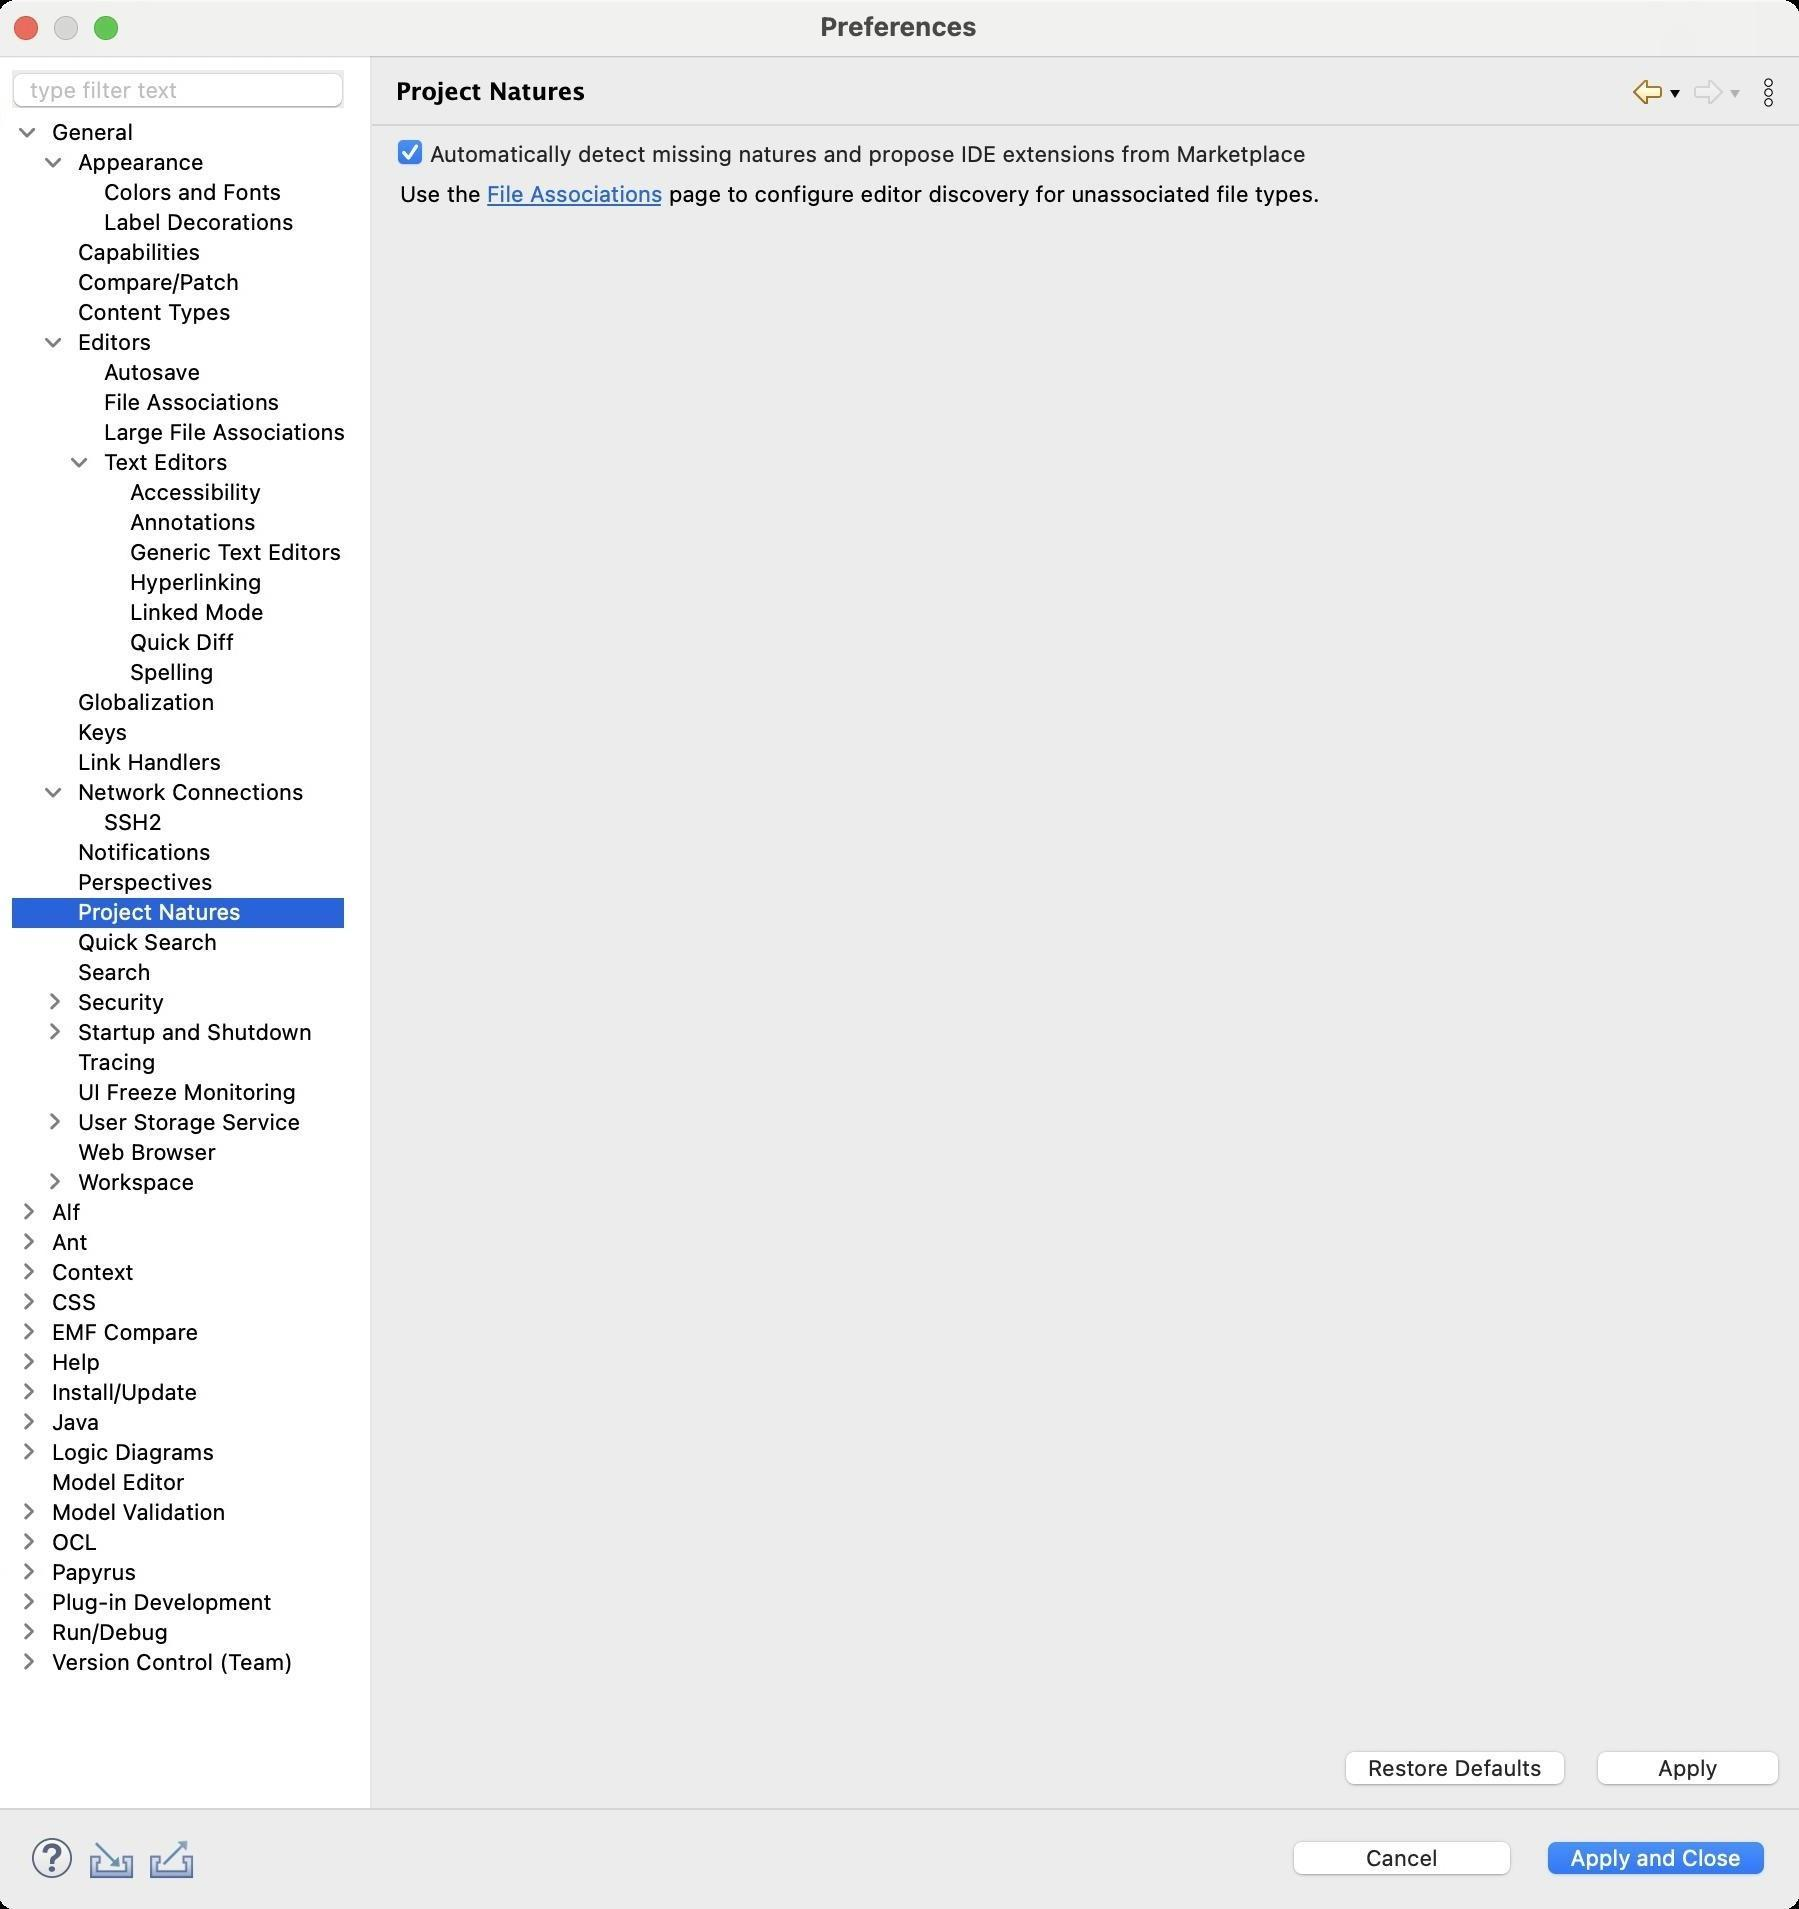
Accessibility tree:
{"name": "Preferences", "role": "AXWindow", "description": null, "role_description": "standard window", "value": null, "position": "480.00;95.00", "size": "901;955", "children": [{"name": "Apply_and_Close", "role": "AXButton", "description": null, "role_description": "button", "value": null, "position": "769.00;917.00", "size": "120;27", "children": []}, {"name": "Cancel", "role": "AXButton", "description": null, "role_description": "button", "value": null, "position": "642.00;917.00", "size": "120;27", "children": []}, {"name": null, "role": "AXToolbar", "description": null, "role_description": "toolbar", "value": null, "position": "12.00;915.00", "size": "90;30", "children": [{"name": "Help", "role": "AXCheckBox", "description": null, "role_description": "checkbox", "value": 0, "position": "12.00;915.00", "size": "30;30", "children": []}, {"name": "Import", "role": "AXButton", "description": null, "role_description": "button", "value": null, "position": "42.00;915.00", "size": "30;30", "children": []}, {"name": "Export", "role": "AXButton", "description": null, "role_description": "button", "value": null, "position": "72.00;915.00", "size": "30;30", "children": []}]}, {"name": null, "role": "AXScrollArea", "description": null, "role_description": "scroll area", "value": null, "position": "199.00;69.00", "size": "697;830", "children": [{"name": "Apply", "role": "AXButton", "description": null, "role_description": "button", "value": null, "position": "794.00;872.00", "size": "102;27", "children": []}, {"name": "Restore_Defaults", "role": "AXButton", "description": null, "role_description": "button", "value": null, "position": "668.00;872.00", "size": "121;27", "children": []}, {"name": null, "role": "AXScrollArea", "description": null, "role_description": "scroll area", "value": null, "position": "199.00;90.00", "size": "466;15", "children": [{"name": null, "role": "AXTextArea", "description": null, "role_description": "text entry area", "value": "Use the File Associations page to configure editor discovery for unassociated file types.", "position": "199.00;90.00", "size": "466;15", "children": [{"name": "File_Associations", "role": "AXLink", "description": null, "role_description": "hyperlink", "value": null, "position": "244.61;90.00", "size": "88;13", "children": []}]}]}, {"name": "Automatically_detect_missing_natures_and_propose_IDE_extensions_from_Marketplace", "role": "AXCheckBox", "description": null, "role_description": "checkbox", "value": 1, "position": "199.00;69.00", "size": "459;16", "children": []}]}, {"name": null, "role": "AXToolbar", "description": "", "role_description": "toolbar", "value": null, "position": "814.00;35.00", "size": "82;22", "children": [{"name": "Back_to_Perspectives", "role": "AXMenuButton", "description": null, "role_description": "menu button", "value": null, "position": "814.00;35.00", "size": "22;22", "children": []}, {"name": "Forward", "role": "AXMenuButton", "description": null, "role_description": "menu button", "value": null, "position": "844.00;35.00", "size": "22;22", "children": []}, {"name": "Additional_Dialog_Actions", "role": "AXButton", "description": null, "role_description": "button", "value": null, "position": "874.00;35.00", "size": "22;22", "children": []}]}, {"name": null, "role": "AXStaticText", "description": "", "role_description": "text", "value": "Project Natures", "position": "196.00;35.00", "size": "611;21", "children": []}, {"name": null, "role": "AXSplitter", "description": null, "role_description": "splitter", "value": 180, "position": "180.00;28.00", "size": "5;876", "children": []}, {"name": null, "role": "AXScrollArea", "description": null, "role_description": "scroll area", "value": null, "position": "7.00;59.00", "size": "166;845", "children": [{"name": null, "role": "AXOutline", "description": null, "role_description": "outline", "value": null, "position": "7.00;59.00", "size": "167;845", "children": [{"name": null, "role": "AXRow", "description": null, "role_description": "outline row", "value": null, "position": "7.00;59.00", "size": "167;15", "children": [{"name": null, "role": "AXGroup", "description": null, "role_description": "group", "value": null, "position": "7.00;59.00", "size": "167;15", "children": [{"name": null, "role": "AXDisclosureTriangle", "description": null, "role_description": "disclosure triangle", "value": 1, "position": "9.00;59.00", "size": "12;14", "children": []}, {"name": null, "role": "AXStaticText", "description": null, "role_description": "text", "value": "General", "position": "25.00;59.00", "size": "148;14", "children": []}]}]}, {"name": null, "role": "AXRow", "description": null, "role_description": "outline row", "value": null, "position": "7.00;74.00", "size": "167;15", "children": [{"name": null, "role": "AXGroup", "description": null, "role_description": "group", "value": null, "position": "7.00;74.00", "size": "167;15", "children": [{"name": null, "role": "AXDisclosureTriangle", "description": null, "role_description": "disclosure triangle", "value": 1, "position": "22.00;74.00", "size": "12;14", "children": []}, {"name": null, "role": "AXStaticText", "description": null, "role_description": "text", "value": "Appearance", "position": "38.00;74.00", "size": "135;14", "children": []}]}]}, {"name": null, "role": "AXRow", "description": null, "role_description": "outline row", "value": null, "position": "7.00;89.00", "size": "167;15", "children": [{"name": null, "role": "AXStaticText", "description": null, "role_description": "text", "value": "Colors and Fonts", "position": "51.00;89.00", "size": "122;14", "children": []}]}, {"name": null, "role": "AXRow", "description": null, "role_description": "outline row", "value": null, "position": "7.00;104.00", "size": "167;15", "children": [{"name": null, "role": "AXStaticText", "description": null, "role_description": "text", "value": "Label Decorations", "position": "51.00;104.00", "size": "122;14", "children": []}]}, {"name": null, "role": "AXRow", "description": null, "role_description": "outline row", "value": null, "position": "7.00;119.00", "size": "167;15", "children": [{"name": null, "role": "AXStaticText", "description": null, "role_description": "text", "value": "Capabilities", "position": "38.00;119.00", "size": "135;14", "children": []}]}, {"name": null, "role": "AXRow", "description": null, "role_description": "outline row", "value": null, "position": "7.00;134.00", "size": "167;15", "children": [{"name": null, "role": "AXStaticText", "description": null, "role_description": "text", "value": "Compare/Patch", "position": "38.00;134.00", "size": "135;14", "children": []}]}, {"name": null, "role": "AXRow", "description": null, "role_description": "outline row", "value": null, "position": "7.00;149.00", "size": "167;15", "children": [{"name": null, "role": "AXStaticText", "description": null, "role_description": "text", "value": "Content Types", "position": "38.00;149.00", "size": "135;14", "children": []}]}, {"name": null, "role": "AXRow", "description": null, "role_description": "outline row", "value": null, "position": "7.00;164.00", "size": "167;15", "children": [{"name": null, "role": "AXGroup", "description": null, "role_description": "group", "value": null, "position": "7.00;164.00", "size": "167;15", "children": [{"name": null, "role": "AXDisclosureTriangle", "description": null, "role_description": "disclosure triangle", "value": 1, "position": "22.00;164.00", "size": "12;14", "children": []}, {"name": null, "role": "AXStaticText", "description": null, "role_description": "text", "value": "Editors", "position": "38.00;164.00", "size": "135;14", "children": []}]}]}, {"name": null, "role": "AXRow", "description": null, "role_description": "outline row", "value": null, "position": "7.00;179.00", "size": "167;15", "children": [{"name": null, "role": "AXStaticText", "description": null, "role_description": "text", "value": "Autosave", "position": "51.00;179.00", "size": "122;14", "children": []}]}, {"name": null, "role": "AXRow", "description": null, "role_description": "outline row", "value": null, "position": "7.00;194.00", "size": "167;15", "children": [{"name": null, "role": "AXStaticText", "description": null, "role_description": "text", "value": "File Associations", "position": "51.00;194.00", "size": "122;14", "children": []}]}, {"name": null, "role": "AXRow", "description": null, "role_description": "outline row", "value": null, "position": "7.00;209.00", "size": "167;15", "children": [{"name": null, "role": "AXStaticText", "description": null, "role_description": "text", "value": "Large File Associations", "position": "51.00;209.00", "size": "122;14", "children": []}]}, {"name": null, "role": "AXRow", "description": null, "role_description": "outline row", "value": null, "position": "7.00;224.00", "size": "167;15", "children": [{"name": null, "role": "AXGroup", "description": null, "role_description": "group", "value": null, "position": "7.00;224.00", "size": "167;15", "children": [{"name": null, "role": "AXDisclosureTriangle", "description": null, "role_description": "disclosure triangle", "value": 1, "position": "35.00;224.00", "size": "12;14", "children": []}, {"name": null, "role": "AXStaticText", "description": null, "role_description": "text", "value": "Text Editors", "position": "51.00;224.00", "size": "122;14", "children": []}]}]}, {"name": null, "role": "AXRow", "description": null, "role_description": "outline row", "value": null, "position": "7.00;239.00", "size": "167;15", "children": [{"name": null, "role": "AXStaticText", "description": null, "role_description": "text", "value": "Accessibility", "position": "64.00;239.00", "size": "109;14", "children": []}]}, {"name": null, "role": "AXRow", "description": null, "role_description": "outline row", "value": null, "position": "7.00;254.00", "size": "167;15", "children": [{"name": null, "role": "AXStaticText", "description": null, "role_description": "text", "value": "Annotations", "position": "64.00;254.00", "size": "109;14", "children": []}]}, {"name": null, "role": "AXRow", "description": null, "role_description": "outline row", "value": null, "position": "7.00;269.00", "size": "167;15", "children": [{"name": null, "role": "AXStaticText", "description": null, "role_description": "text", "value": "Generic Text Editors", "position": "64.00;269.00", "size": "109;14", "children": []}]}, {"name": null, "role": "AXRow", "description": null, "role_description": "outline row", "value": null, "position": "7.00;284.00", "size": "167;15", "children": [{"name": null, "role": "AXStaticText", "description": null, "role_description": "text", "value": "Hyperlinking", "position": "64.00;284.00", "size": "109;14", "children": []}]}, {"name": null, "role": "AXRow", "description": null, "role_description": "outline row", "value": null, "position": "7.00;299.00", "size": "167;15", "children": [{"name": null, "role": "AXStaticText", "description": null, "role_description": "text", "value": "Linked Mode", "position": "64.00;299.00", "size": "109;14", "children": []}]}, {"name": null, "role": "AXRow", "description": null, "role_description": "outline row", "value": null, "position": "7.00;314.00", "size": "167;15", "children": [{"name": null, "role": "AXStaticText", "description": null, "role_description": "text", "value": "Quick Diff", "position": "64.00;314.00", "size": "109;14", "children": []}]}, {"name": null, "role": "AXRow", "description": null, "role_description": "outline row", "value": null, "position": "7.00;329.00", "size": "167;15", "children": [{"name": null, "role": "AXStaticText", "description": null, "role_description": "text", "value": "Spelling", "position": "64.00;329.00", "size": "109;14", "children": []}]}, {"name": null, "role": "AXRow", "description": null, "role_description": "outline row", "value": null, "position": "7.00;344.00", "size": "167;15", "children": [{"name": null, "role": "AXStaticText", "description": null, "role_description": "text", "value": "Globalization", "position": "38.00;344.00", "size": "135;14", "children": []}]}, {"name": null, "role": "AXRow", "description": null, "role_description": "outline row", "value": null, "position": "7.00;359.00", "size": "167;15", "children": [{"name": null, "role": "AXStaticText", "description": null, "role_description": "text", "value": "Keys", "position": "38.00;359.00", "size": "135;14", "children": []}]}, {"name": null, "role": "AXRow", "description": null, "role_description": "outline row", "value": null, "position": "7.00;374.00", "size": "167;15", "children": [{"name": null, "role": "AXStaticText", "description": null, "role_description": "text", "value": "Link Handlers", "position": "38.00;374.00", "size": "135;14", "children": []}]}, {"name": null, "role": "AXRow", "description": null, "role_description": "outline row", "value": null, "position": "7.00;389.00", "size": "167;15", "children": [{"name": null, "role": "AXGroup", "description": null, "role_description": "group", "value": null, "position": "7.00;389.00", "size": "167;15", "children": [{"name": null, "role": "AXDisclosureTriangle", "description": null, "role_description": "disclosure triangle", "value": 1, "position": "22.00;389.00", "size": "12;14", "children": []}, {"name": null, "role": "AXStaticText", "description": null, "role_description": "text", "value": "Network Connections", "position": "38.00;389.00", "size": "135;14", "children": []}]}]}, {"name": null, "role": "AXRow", "description": null, "role_description": "outline row", "value": null, "position": "7.00;404.00", "size": "167;15", "children": [{"name": null, "role": "AXStaticText", "description": null, "role_description": "text", "value": "SSH2", "position": "51.00;404.00", "size": "122;14", "children": []}]}, {"name": null, "role": "AXRow", "description": null, "role_description": "outline row", "value": null, "position": "7.00;419.00", "size": "167;15", "children": [{"name": null, "role": "AXStaticText", "description": null, "role_description": "text", "value": "Notifications", "position": "38.00;419.00", "size": "135;14", "children": []}]}, {"name": null, "role": "AXRow", "description": null, "role_description": "outline row", "value": null, "position": "7.00;434.00", "size": "167;15", "children": [{"name": null, "role": "AXStaticText", "description": null, "role_description": "text", "value": "Perspectives", "position": "38.00;434.00", "size": "135;14", "children": []}]}, {"name": null, "role": "AXRow", "description": null, "role_description": "outline row", "value": null, "position": "7.00;449.00", "size": "167;15", "children": [{"name": null, "role": "AXStaticText", "description": null, "role_description": "text", "value": "Project Natures", "position": "38.00;449.00", "size": "135;14", "children": []}]}, {"name": null, "role": "AXRow", "description": null, "role_description": "outline row", "value": null, "position": "7.00;464.00", "size": "167;15", "children": [{"name": null, "role": "AXStaticText", "description": null, "role_description": "text", "value": "Quick Search", "position": "38.00;464.00", "size": "135;14", "children": []}]}, {"name": null, "role": "AXRow", "description": null, "role_description": "outline row", "value": null, "position": "7.00;479.00", "size": "167;15", "children": [{"name": null, "role": "AXStaticText", "description": null, "role_description": "text", "value": "Search", "position": "38.00;479.00", "size": "135;14", "children": []}]}, {"name": null, "role": "AXRow", "description": null, "role_description": "outline row", "value": null, "position": "7.00;494.00", "size": "167;15", "children": [{"name": null, "role": "AXGroup", "description": null, "role_description": "group", "value": null, "position": "7.00;494.00", "size": "167;15", "children": [{"name": null, "role": "AXDisclosureTriangle", "description": null, "role_description": "disclosure triangle", "value": 0, "position": "22.00;494.00", "size": "12;14", "children": []}, {"name": null, "role": "AXStaticText", "description": null, "role_description": "text", "value": "Security", "position": "38.00;494.00", "size": "135;14", "children": []}]}]}, {"name": null, "role": "AXRow", "description": null, "role_description": "outline row", "value": null, "position": "7.00;509.00", "size": "167;15", "children": [{"name": null, "role": "AXGroup", "description": null, "role_description": "group", "value": null, "position": "7.00;509.00", "size": "167;15", "children": [{"name": null, "role": "AXDisclosureTriangle", "description": null, "role_description": "disclosure triangle", "value": 0, "position": "22.00;509.00", "size": "12;14", "children": []}, {"name": null, "role": "AXStaticText", "description": null, "role_description": "text", "value": "Startup and Shutdown", "position": "38.00;509.00", "size": "135;14", "children": []}]}]}, {"name": null, "role": "AXRow", "description": null, "role_description": "outline row", "value": null, "position": "7.00;524.00", "size": "167;15", "children": [{"name": null, "role": "AXStaticText", "description": null, "role_description": "text", "value": "Tracing", "position": "38.00;524.00", "size": "135;14", "children": []}]}, {"name": null, "role": "AXRow", "description": null, "role_description": "outline row", "value": null, "position": "7.00;539.00", "size": "167;15", "children": [{"name": null, "role": "AXStaticText", "description": null, "role_description": "text", "value": "UI Freeze Monitoring", "position": "38.00;539.00", "size": "135;14", "children": []}]}, {"name": null, "role": "AXRow", "description": null, "role_description": "outline row", "value": null, "position": "7.00;554.00", "size": "167;15", "children": [{"name": null, "role": "AXGroup", "description": null, "role_description": "group", "value": null, "position": "7.00;554.00", "size": "167;15", "children": [{"name": null, "role": "AXDisclosureTriangle", "description": null, "role_description": "disclosure triangle", "value": 0, "position": "22.00;554.00", "size": "12;14", "children": []}, {"name": null, "role": "AXStaticText", "description": null, "role_description": "text", "value": "User Storage Service", "position": "38.00;554.00", "size": "135;14", "children": []}]}]}, {"name": null, "role": "AXRow", "description": null, "role_description": "outline row", "value": null, "position": "7.00;569.00", "size": "167;15", "children": [{"name": null, "role": "AXStaticText", "description": null, "role_description": "text", "value": "Web Browser", "position": "38.00;569.00", "size": "135;14", "children": []}]}, {"name": null, "role": "AXRow", "description": null, "role_description": "outline row", "value": null, "position": "7.00;584.00", "size": "167;15", "children": [{"name": null, "role": "AXGroup", "description": null, "role_description": "group", "value": null, "position": "7.00;584.00", "size": "167;15", "children": [{"name": null, "role": "AXDisclosureTriangle", "description": null, "role_description": "disclosure triangle", "value": 0, "position": "22.00;584.00", "size": "12;14", "children": []}, {"name": null, "role": "AXStaticText", "description": null, "role_description": "text", "value": "Workspace", "position": "38.00;584.00", "size": "135;14", "children": []}]}]}, {"name": null, "role": "AXRow", "description": null, "role_description": "outline row", "value": null, "position": "7.00;599.00", "size": "167;15", "children": [{"name": null, "role": "AXGroup", "description": null, "role_description": "group", "value": null, "position": "7.00;599.00", "size": "167;15", "children": [{"name": null, "role": "AXDisclosureTriangle", "description": null, "role_description": "disclosure triangle", "value": 0, "position": "9.00;599.00", "size": "12;14", "children": []}, {"name": null, "role": "AXStaticText", "description": null, "role_description": "text", "value": "Alf", "position": "25.00;599.00", "size": "148;14", "children": []}]}]}, {"name": null, "role": "AXRow", "description": null, "role_description": "outline row", "value": null, "position": "7.00;614.00", "size": "167;15", "children": [{"name": null, "role": "AXGroup", "description": null, "role_description": "group", "value": null, "position": "7.00;614.00", "size": "167;15", "children": [{"name": null, "role": "AXDisclosureTriangle", "description": null, "role_description": "disclosure triangle", "value": 0, "position": "9.00;614.00", "size": "12;14", "children": []}, {"name": null, "role": "AXStaticText", "description": null, "role_description": "text", "value": "Ant", "position": "25.00;614.00", "size": "148;14", "children": []}]}]}, {"name": null, "role": "AXRow", "description": null, "role_description": "outline row", "value": null, "position": "7.00;629.00", "size": "167;15", "children": [{"name": null, "role": "AXGroup", "description": null, "role_description": "group", "value": null, "position": "7.00;629.00", "size": "167;15", "children": [{"name": null, "role": "AXDisclosureTriangle", "description": null, "role_description": "disclosure triangle", "value": 0, "position": "9.00;629.00", "size": "12;14", "children": []}, {"name": null, "role": "AXStaticText", "description": null, "role_description": "text", "value": "Context", "position": "25.00;629.00", "size": "148;14", "children": []}]}]}, {"name": null, "role": "AXRow", "description": null, "role_description": "outline row", "value": null, "position": "7.00;644.00", "size": "167;15", "children": [{"name": null, "role": "AXGroup", "description": null, "role_description": "group", "value": null, "position": "7.00;644.00", "size": "167;15", "children": [{"name": null, "role": "AXDisclosureTriangle", "description": null, "role_description": "disclosure triangle", "value": 0, "position": "9.00;644.00", "size": "12;14", "children": []}, {"name": null, "role": "AXStaticText", "description": null, "role_description": "text", "value": "CSS", "position": "25.00;644.00", "size": "148;14", "children": []}]}]}, {"name": null, "role": "AXRow", "description": null, "role_description": "outline row", "value": null, "position": "7.00;659.00", "size": "167;15", "children": [{"name": null, "role": "AXGroup", "description": null, "role_description": "group", "value": null, "position": "7.00;659.00", "size": "167;15", "children": [{"name": null, "role": "AXDisclosureTriangle", "description": null, "role_description": "disclosure triangle", "value": 0, "position": "9.00;659.00", "size": "12;14", "children": []}, {"name": null, "role": "AXStaticText", "description": null, "role_description": "text", "value": "EMF Compare", "position": "25.00;659.00", "size": "148;14", "children": []}]}]}, {"name": null, "role": "AXRow", "description": null, "role_description": "outline row", "value": null, "position": "7.00;674.00", "size": "167;15", "children": [{"name": null, "role": "AXGroup", "description": null, "role_description": "group", "value": null, "position": "7.00;674.00", "size": "167;15", "children": [{"name": null, "role": "AXDisclosureTriangle", "description": null, "role_description": "disclosure triangle", "value": 0, "position": "9.00;674.00", "size": "12;14", "children": []}, {"name": null, "role": "AXStaticText", "description": null, "role_description": "text", "value": "Help", "position": "25.00;674.00", "size": "148;14", "children": []}]}]}, {"name": null, "role": "AXRow", "description": null, "role_description": "outline row", "value": null, "position": "7.00;689.00", "size": "167;15", "children": [{"name": null, "role": "AXGroup", "description": null, "role_description": "group", "value": null, "position": "7.00;689.00", "size": "167;15", "children": [{"name": null, "role": "AXDisclosureTriangle", "description": null, "role_description": "disclosure triangle", "value": 0, "position": "9.00;689.00", "size": "12;14", "children": []}, {"name": null, "role": "AXStaticText", "description": null, "role_description": "text", "value": "Install/Update", "position": "25.00;689.00", "size": "148;14", "children": []}]}]}, {"name": null, "role": "AXRow", "description": null, "role_description": "outline row", "value": null, "position": "7.00;704.00", "size": "167;15", "children": [{"name": null, "role": "AXGroup", "description": null, "role_description": "group", "value": null, "position": "7.00;704.00", "size": "167;15", "children": [{"name": null, "role": "AXDisclosureTriangle", "description": null, "role_description": "disclosure triangle", "value": 0, "position": "9.00;704.00", "size": "12;14", "children": []}, {"name": null, "role": "AXStaticText", "description": null, "role_description": "text", "value": "Java", "position": "25.00;704.00", "size": "148;14", "children": []}]}]}, {"name": null, "role": "AXRow", "description": null, "role_description": "outline row", "value": null, "position": "7.00;719.00", "size": "167;15", "children": [{"name": null, "role": "AXGroup", "description": null, "role_description": "group", "value": null, "position": "7.00;719.00", "size": "167;15", "children": [{"name": null, "role": "AXDisclosureTriangle", "description": null, "role_description": "disclosure triangle", "value": 0, "position": "9.00;719.00", "size": "12;14", "children": []}, {"name": null, "role": "AXStaticText", "description": null, "role_description": "text", "value": "Logic Diagrams", "position": "25.00;719.00", "size": "148;14", "children": []}]}]}, {"name": null, "role": "AXRow", "description": null, "role_description": "outline row", "value": null, "position": "7.00;734.00", "size": "167;15", "children": [{"name": null, "role": "AXStaticText", "description": null, "role_description": "text", "value": "Model Editor", "position": "25.00;734.00", "size": "148;14", "children": []}]}, {"name": null, "role": "AXRow", "description": null, "role_description": "outline row", "value": null, "position": "7.00;749.00", "size": "167;15", "children": [{"name": null, "role": "AXGroup", "description": null, "role_description": "group", "value": null, "position": "7.00;749.00", "size": "167;15", "children": [{"name": null, "role": "AXDisclosureTriangle", "description": null, "role_description": "disclosure triangle", "value": 0, "position": "9.00;749.00", "size": "12;14", "children": []}, {"name": null, "role": "AXStaticText", "description": null, "role_description": "text", "value": "Model Validation", "position": "25.00;749.00", "size": "148;14", "children": []}]}]}, {"name": null, "role": "AXRow", "description": null, "role_description": "outline row", "value": null, "position": "7.00;764.00", "size": "167;15", "children": [{"name": null, "role": "AXGroup", "description": null, "role_description": "group", "value": null, "position": "7.00;764.00", "size": "167;15", "children": [{"name": null, "role": "AXDisclosureTriangle", "description": null, "role_description": "disclosure triangle", "value": 0, "position": "9.00;764.00", "size": "12;14", "children": []}, {"name": null, "role": "AXStaticText", "description": null, "role_description": "text", "value": "OCL", "position": "25.00;764.00", "size": "148;14", "children": []}]}]}, {"name": null, "role": "AXRow", "description": null, "role_description": "outline row", "value": null, "position": "7.00;779.00", "size": "167;15", "children": [{"name": null, "role": "AXGroup", "description": null, "role_description": "group", "value": null, "position": "7.00;779.00", "size": "167;15", "children": [{"name": null, "role": "AXDisclosureTriangle", "description": null, "role_description": "disclosure triangle", "value": 0, "position": "9.00;779.00", "size": "12;14", "children": []}, {"name": null, "role": "AXStaticText", "description": null, "role_description": "text", "value": "Papyrus", "position": "25.00;779.00", "size": "148;14", "children": []}]}]}, {"name": null, "role": "AXRow", "description": null, "role_description": "outline row", "value": null, "position": "7.00;794.00", "size": "167;15", "children": [{"name": null, "role": "AXGroup", "description": null, "role_description": "group", "value": null, "position": "7.00;794.00", "size": "167;15", "children": [{"name": null, "role": "AXDisclosureTriangle", "description": null, "role_description": "disclosure triangle", "value": 0, "position": "9.00;794.00", "size": "12;14", "children": []}, {"name": null, "role": "AXStaticText", "description": null, "role_description": "text", "value": "Plug-in Development", "position": "25.00;794.00", "size": "148;14", "children": []}]}]}, {"name": null, "role": "AXRow", "description": null, "role_description": "outline row", "value": null, "position": "7.00;809.00", "size": "167;15", "children": [{"name": null, "role": "AXGroup", "description": null, "role_description": "group", "value": null, "position": "7.00;809.00", "size": "167;15", "children": [{"name": null, "role": "AXDisclosureTriangle", "description": null, "role_description": "disclosure triangle", "value": 0, "position": "9.00;809.00", "size": "12;14", "children": []}, {"name": null, "role": "AXStaticText", "description": null, "role_description": "text", "value": "Run/Debug", "position": "25.00;809.00", "size": "148;14", "children": []}]}]}, {"name": null, "role": "AXRow", "description": null, "role_description": "outline row", "value": null, "position": "7.00;824.00", "size": "167;15", "children": [{"name": null, "role": "AXGroup", "description": null, "role_description": "group", "value": null, "position": "7.00;824.00", "size": "167;15", "children": [{"name": null, "role": "AXDisclosureTriangle", "description": null, "role_description": "disclosure triangle", "value": 0, "position": "9.00;824.00", "size": "12;14", "children": []}, {"name": null, "role": "AXStaticText", "description": null, "role_description": "text", "value": "Version Control (Team)", "position": "25.00;824.00", "size": "148;14", "children": []}]}]}, {"name": null, "role": "AXColumn", "description": null, "role_description": "column", "value": null, "position": "7.00;59.00", "size": "167;845", "children": []}]}, {"name": null, "role": "AXScrollBar", "description": null, "role_description": "scroll bar", "value": 0.0, "position": "7.00;888.00", "size": "166;16", "children": [{"name": null, "role": "AXValueIndicator", "description": null, "role_description": "value indicator", "value": 0.0, "position": "8.00;892.00", "size": "163;12", "children": []}, {"name": null, "role": "AXButton", "description": null, "role_description": "increment arrow button", "value": null, "position": "7.00;888.00", "size": "0;0", "children": []}, {"name": null, "role": "AXButton", "description": null, "role_description": "decrement arrow button", "value": null, "position": "7.00;888.00", "size": "0;0", "children": []}, {"name": null, "role": "AXButton", "description": null, "role_description": "increment page button", "value": null, "position": "171.50;892.00", "size": "2;12", "children": []}, {"name": null, "role": "AXButton", "description": null, "role_description": "decrement page button", "value": null, "position": "7.00;892.00", "size": "1;12", "children": []}]}]}, {"name": "type_filter_text", "role": "AXTextField", "description": null, "role_description": "search text field", "value": "", "position": "7.00;35.00", "size": "166;19", "children": []}, {"name": null, "role": "AXButton", "description": null, "role_description": "close button", "value": null, "position": "7.00;6.00", "size": "14;16", "children": []}, {"name": null, "role": "AXButton", "description": null, "role_description": "zoom button", "value": null, "position": "47.00;6.00", "size": "14;16", "children": [{"name": null, "role": "AXGroup", "description": null, "role_description": "group", "value": null, "position": "47.00;6.00", "size": "14;16", "children": [{"name": null, "role": "AXGroup", "description": null, "role_description": "group", "value": null, "position": "47.00;6.00", "size": "14;16", "children": []}]}]}, {"name": null, "role": "AXButton", "description": null, "role_description": "minimize button", "value": null, "position": "27.00;6.00", "size": "14;16", "children": []}, {"name": null, "role": "AXStaticText", "description": null, "role_description": "text", "value": "Preferences", "position": "409.00;5.00", "size": "83;16", "children": []}]}